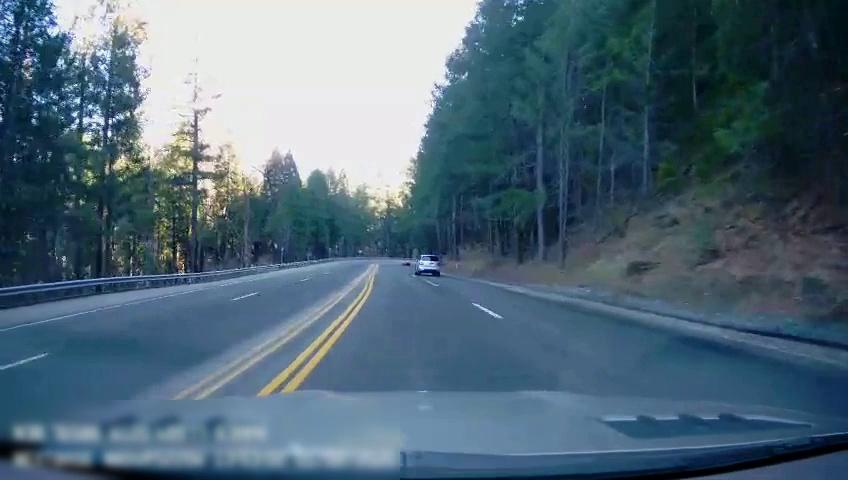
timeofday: Day
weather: Sunny
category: Drivable Space
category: Vehicles | Car
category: Vehicles | SUV
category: Lanes | Current Lane
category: Lanes | Alternate Lane
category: Lanes | Current Lane
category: Lanes | Alternate Lane
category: Lanes | Opposite Lane
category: Lanes | Opposite Lane
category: Lanes | Opposite Lane
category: Lanes | Opposite Lane